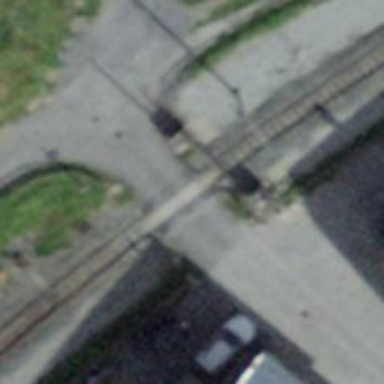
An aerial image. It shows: Railway level crossing.